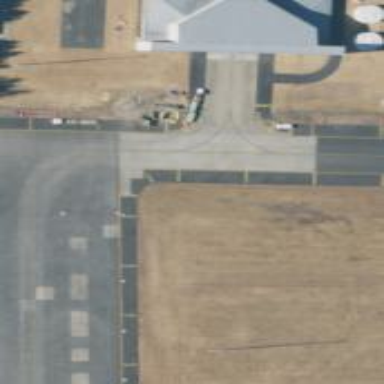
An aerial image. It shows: View of taxiway at the airport.